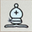
Piece: wB